Field crop: maize
Growth stage: 1
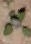
Species: chenopodium